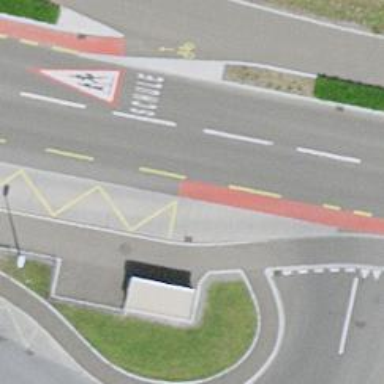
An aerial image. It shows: Platform for public transport on the road.